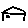
Label: house